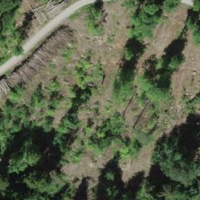
EUNIS habitat code: 44
Species observed at this site:
Lamium galeobdolon
Fagus sylvatica